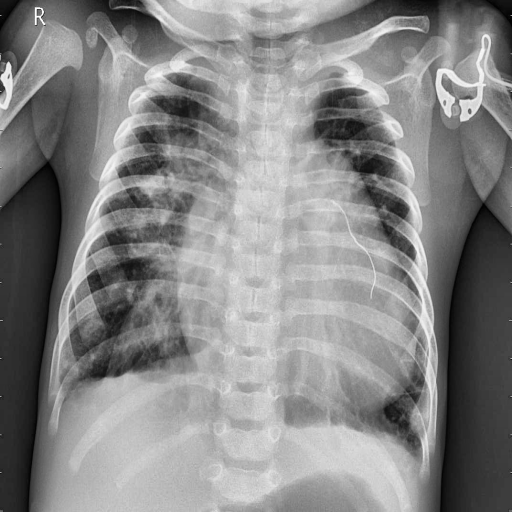
Finding: PNEUMONIA